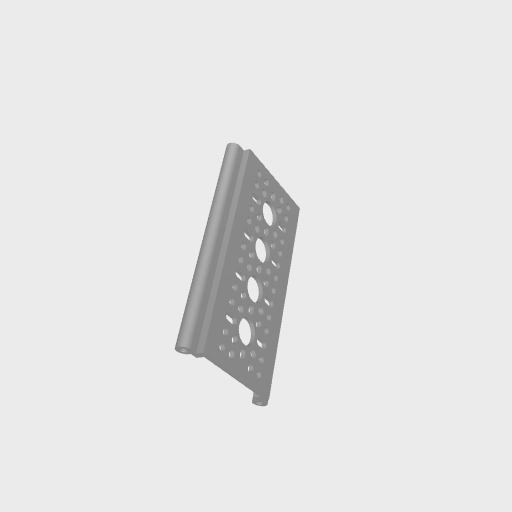
Part: RailChannel4H